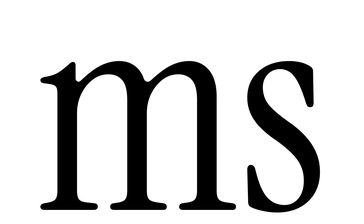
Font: InstrumentSerif-Regular